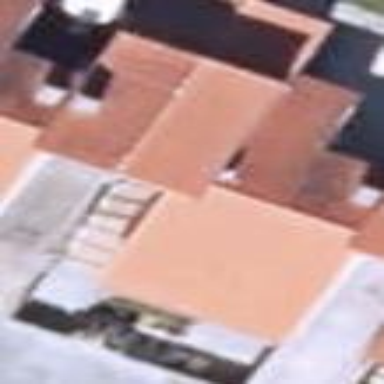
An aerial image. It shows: Simple house.